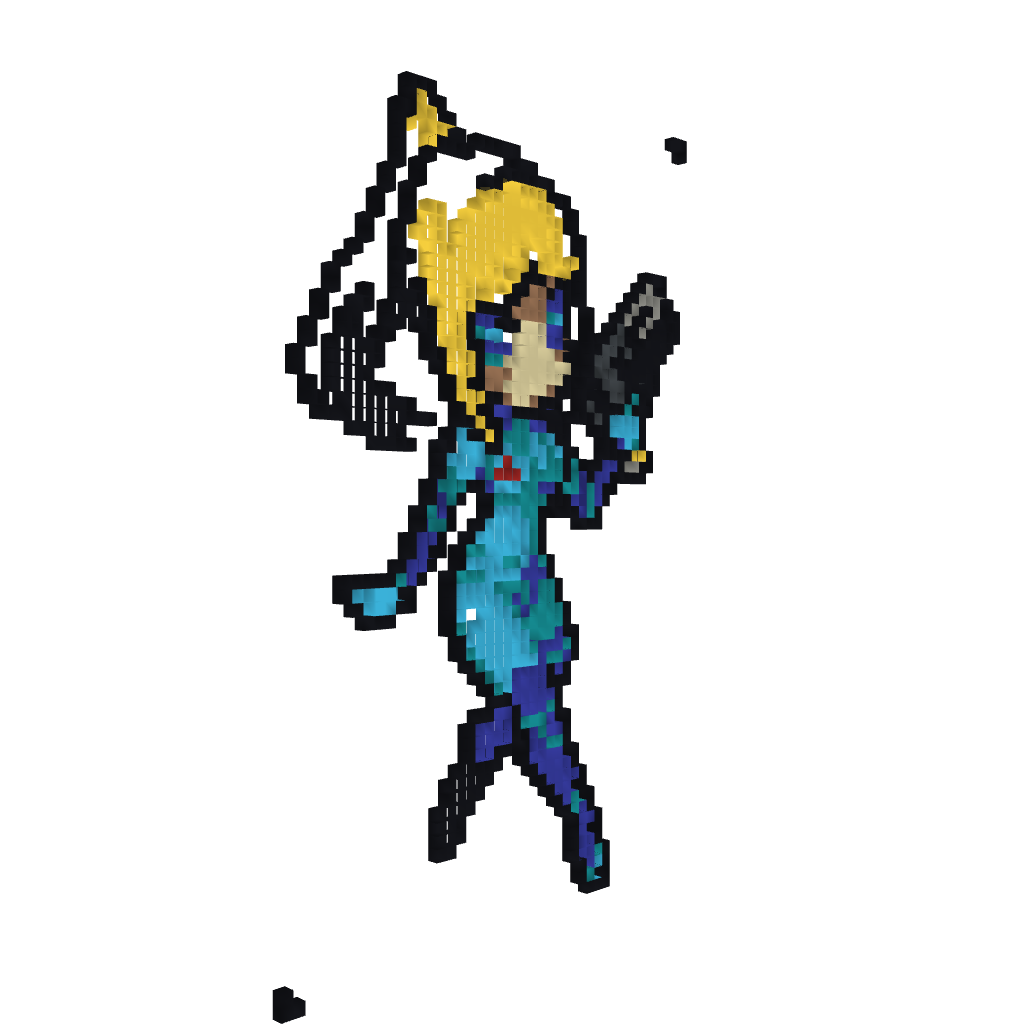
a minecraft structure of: ZeroSuit Samus Chibi